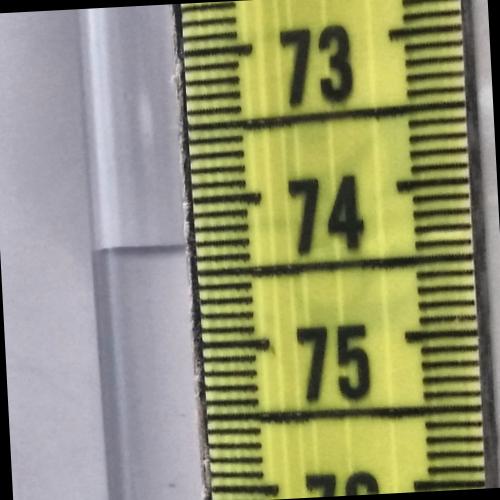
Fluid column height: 74.3 cm